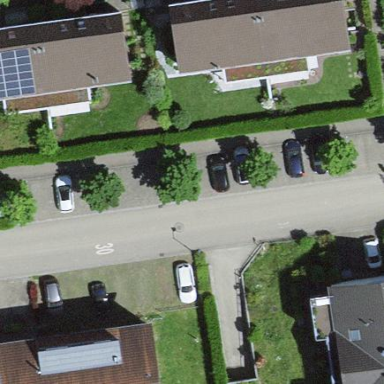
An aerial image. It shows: Street-side parking area.